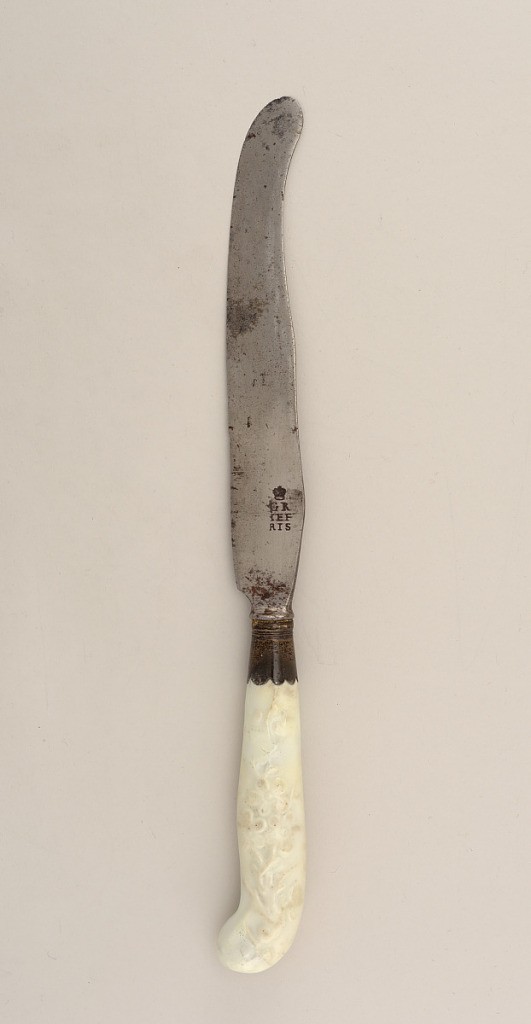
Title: Knife with Porcelain Handle
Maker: Bow Porcelain Manufactory, English, active ca. 1744 – 1776
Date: mid- 18th century
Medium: steel, silver; soft paste porcelain
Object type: knife
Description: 1985-103-202/207: Sabre-shaped blade, plain bolster. Silver ferrule ...;     1985-103-202: Sabre-shaped blade, plain bolster. Silver ferrule ...